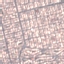
Land use / land cover: Residential